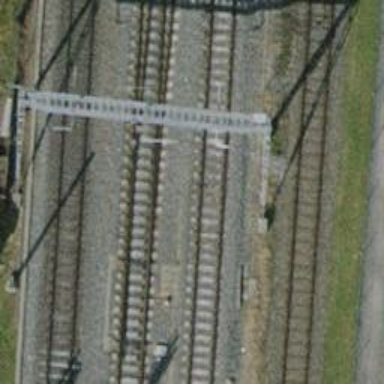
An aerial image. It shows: Siding railway track with electrified contact line.